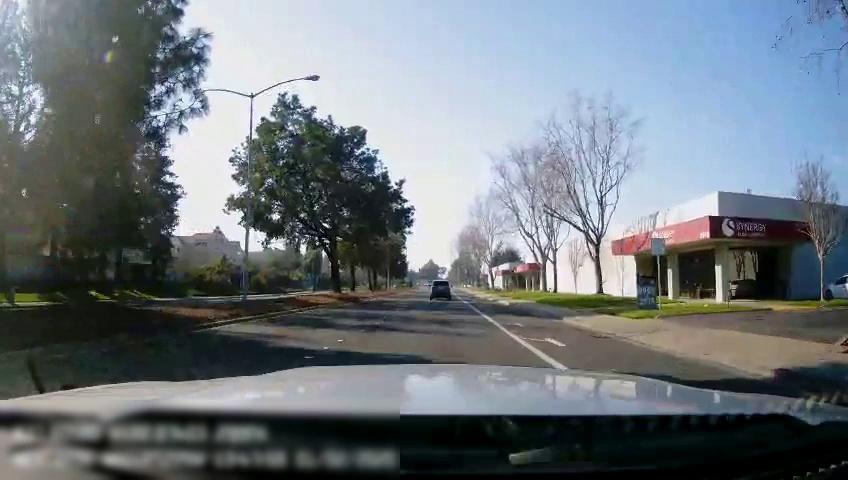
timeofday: Day
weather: Sunny
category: Drivable Space
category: Vehicles | Car
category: Vehicles | SUV
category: Lanes | Current Lane
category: Lanes | Current Lane